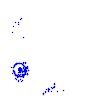
Particle: pion